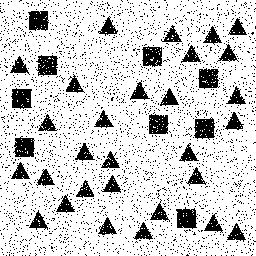
Squares: 9
Triangles: 29
Stars: 0
Total shapes: 38